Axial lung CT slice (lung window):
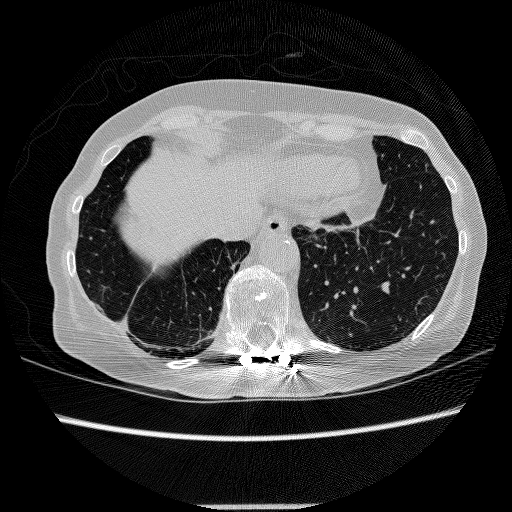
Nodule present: no